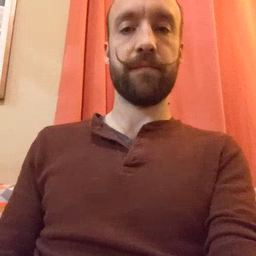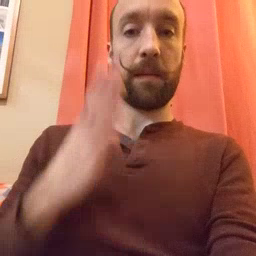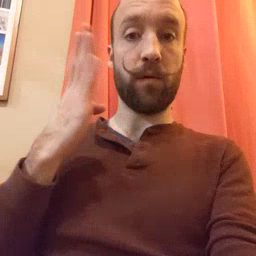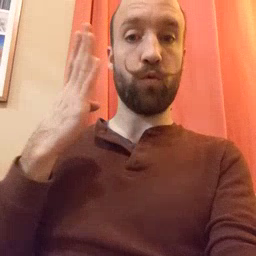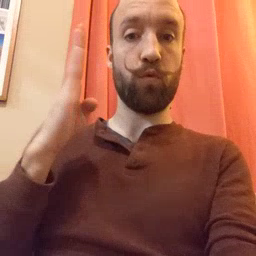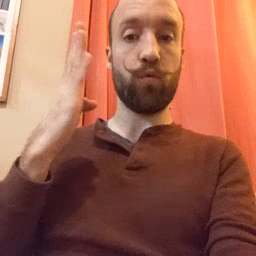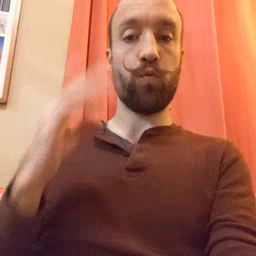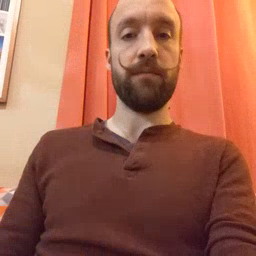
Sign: blue